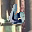
Label: 6